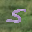
Label: 5